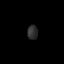
Tissue: lung
Cell type: Others
Senescence score: 0.5405
Nuclear area (px): 148
Mean DAPI intensity: 45.885